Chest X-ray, AP view. Patient: 52 years old, sex M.
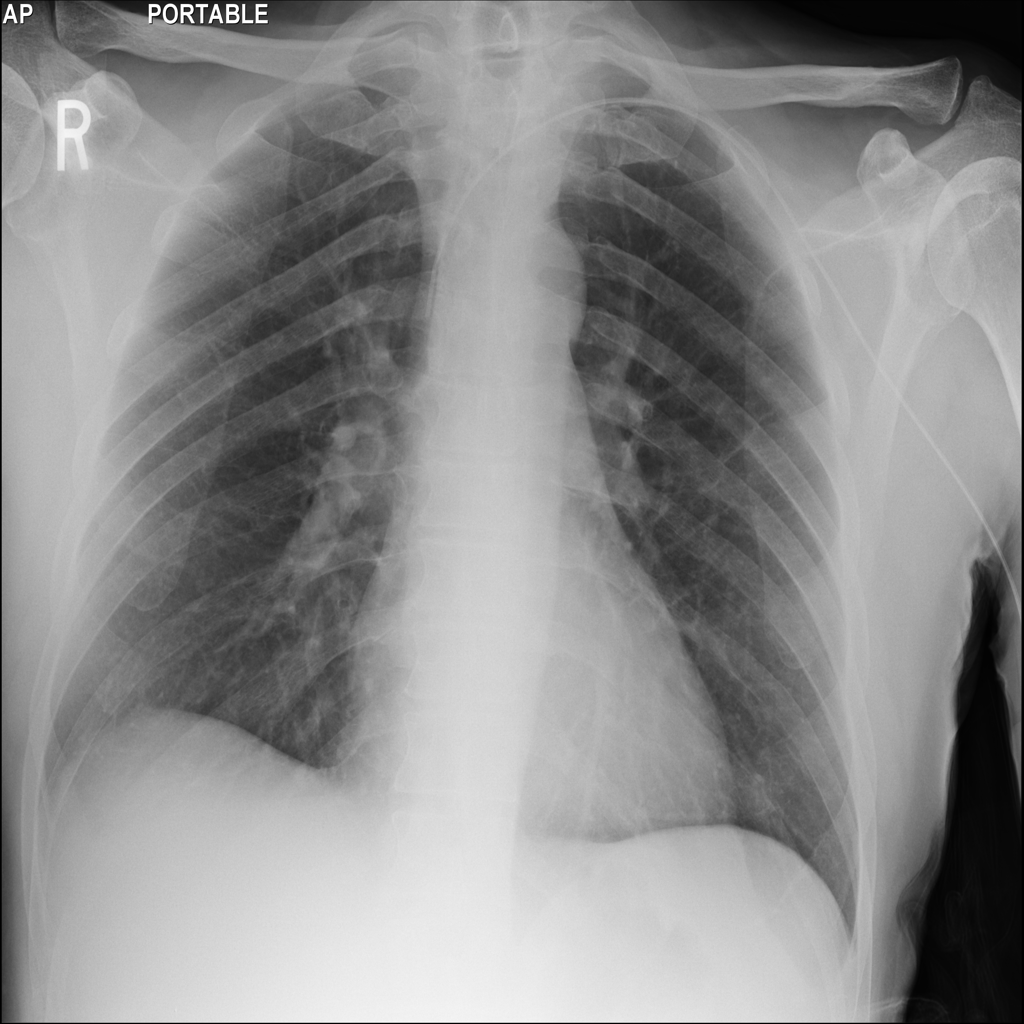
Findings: No Finding